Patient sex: F
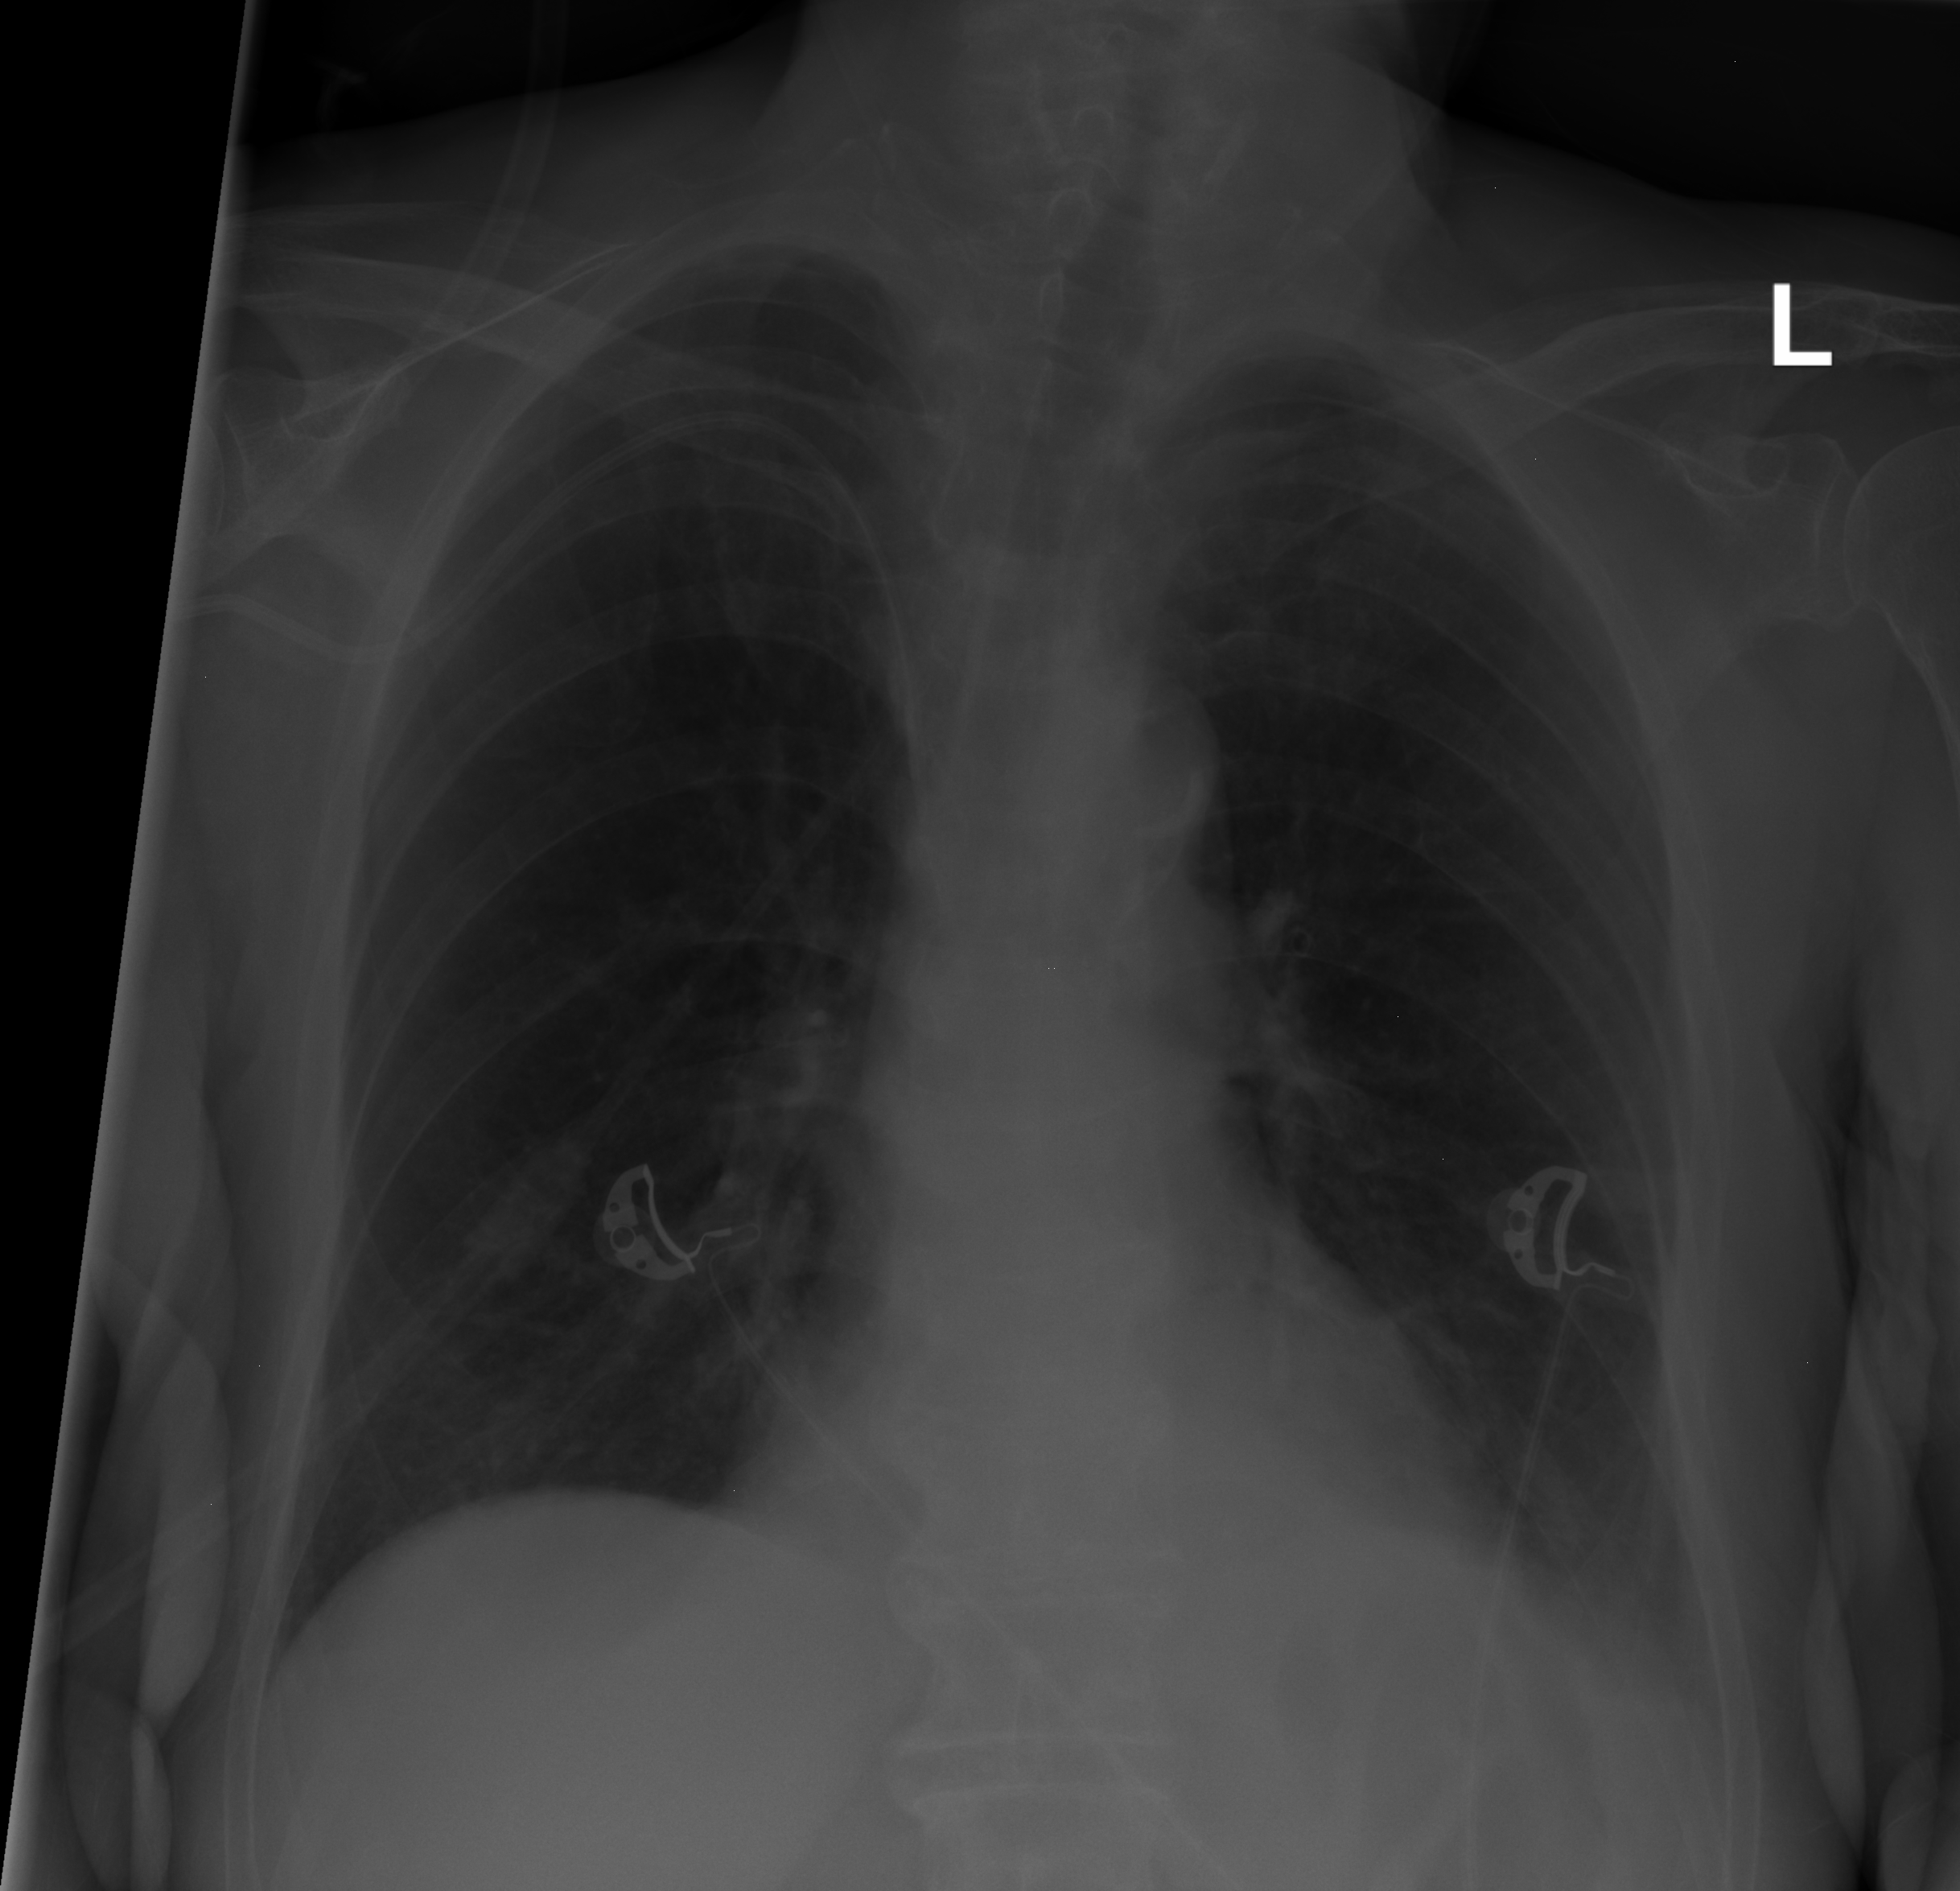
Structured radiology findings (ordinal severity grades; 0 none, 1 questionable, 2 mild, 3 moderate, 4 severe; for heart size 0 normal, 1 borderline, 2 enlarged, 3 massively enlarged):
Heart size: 0
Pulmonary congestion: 0
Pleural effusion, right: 0
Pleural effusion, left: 2
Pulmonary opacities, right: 0
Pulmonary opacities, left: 0
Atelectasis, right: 0
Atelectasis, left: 2